Interaction volume radius: 10 \u00c5
Interaction volume height: 20 \u00c5
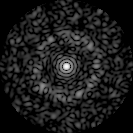
Disorder parameter: 0.8349